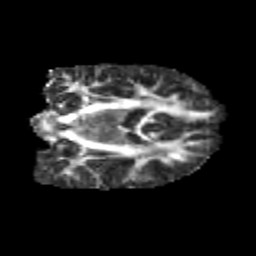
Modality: FA
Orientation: coronal
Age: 10
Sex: male
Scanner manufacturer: siemens
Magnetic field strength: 3 T
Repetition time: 3.8 s
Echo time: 0.07 s